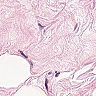
Metastatic tissue present: no